Interaction volume radius: 10 \u00c5
Interaction volume height: 10 \u00c5
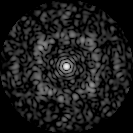
Disorder parameter: 0.6881